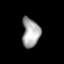
Tissue: lung
Cell type: T cells
Senescence score: 0.1164
Nuclear area (px): 510
Mean DAPI intensity: 164.547